Field crop: maize
Growth stage: 2
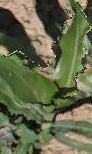
Species: maize